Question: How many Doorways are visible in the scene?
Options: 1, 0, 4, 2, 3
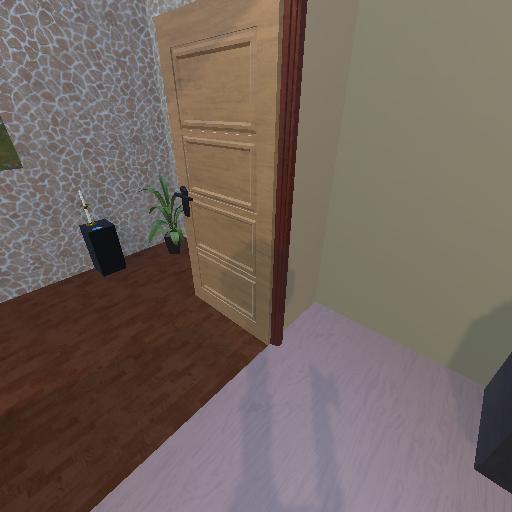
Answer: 1